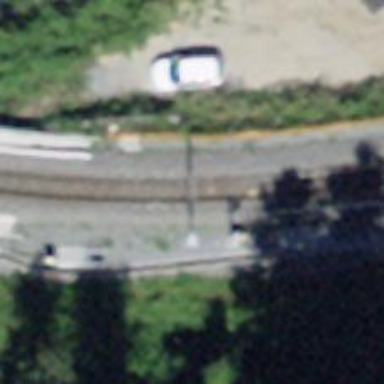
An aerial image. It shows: Narrow-gauge railway track electrified by contact line.